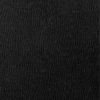
Label: dusty